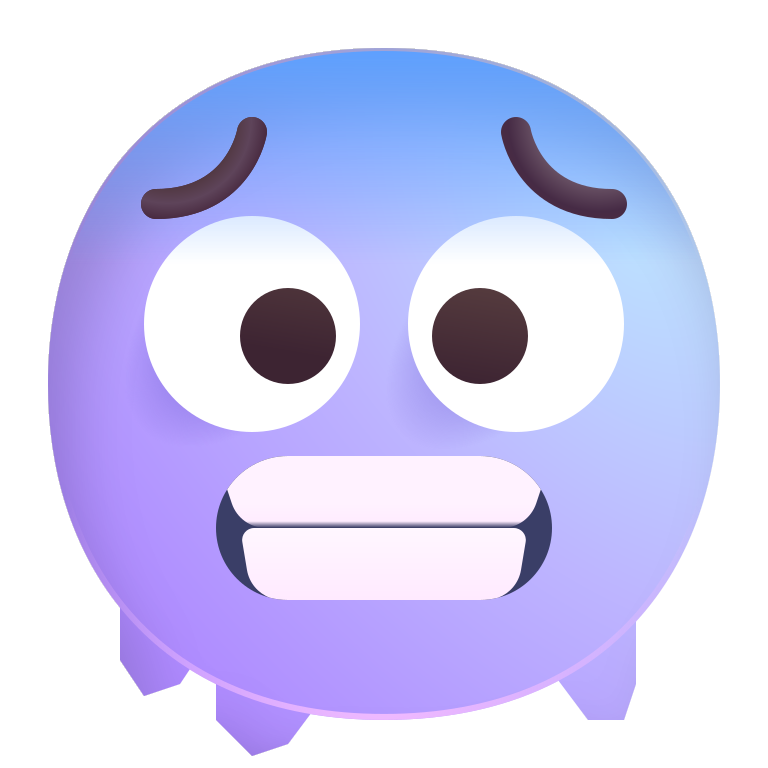
cold face color